Question: I am having trouble to send data to a remote Kafka cluster which should have appropriate rights.
The topic is already created on the cluster.
I have also tried to send data in bytes but still having the same error.
If you have any information it could be of great help! The error i have is on the picture provided.

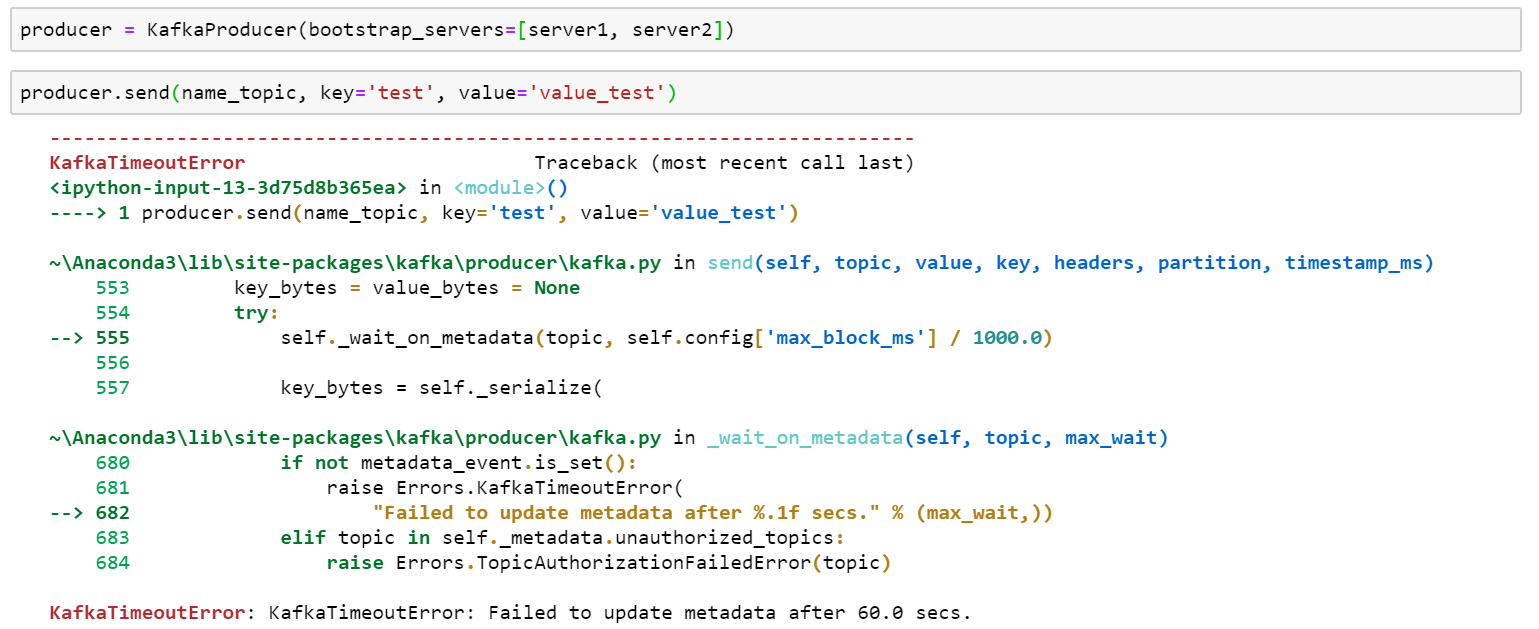
Answer: First of all, install "pykafka" => pip install pykafka
Then launch a consumer (in a terminal for example ), run the following command :
'''
from pykafka import KafkaClient
import threading
KAFKA_HOST = "localhost:9092" # Or the address you want
client = KafkaClient(hosts = KAFKA_HOST)
topic = client.topics["test"]
with topic.get_sync_producer() as producer:
for i in range(10):
message = "Test message " + str(i)
encoded_message = message.encode("utf-8")
producer.produce(encoded_message)
'''
You will be able to see :
Test message 0
Test message 1
Test message 2
...
Test message 9